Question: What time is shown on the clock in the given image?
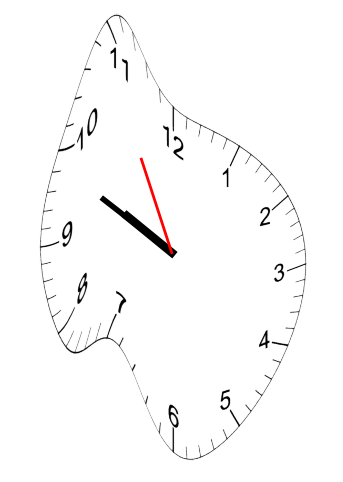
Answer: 09:48:55